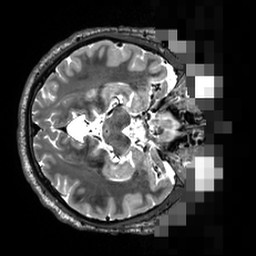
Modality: T2w
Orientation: axial
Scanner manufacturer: siemens
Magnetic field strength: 3 T
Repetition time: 3.2 s
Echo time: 0.564 s